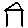
Label: house